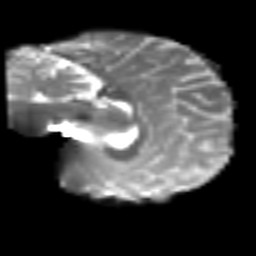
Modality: T2w
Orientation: sagittal
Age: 31
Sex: female
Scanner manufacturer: siemens
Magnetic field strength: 3 T
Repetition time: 4.999 s
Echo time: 0.07946 s